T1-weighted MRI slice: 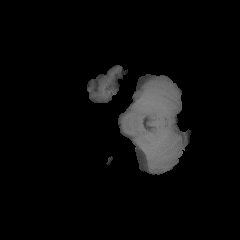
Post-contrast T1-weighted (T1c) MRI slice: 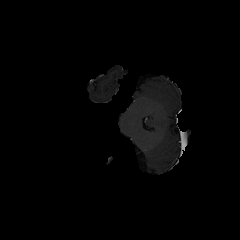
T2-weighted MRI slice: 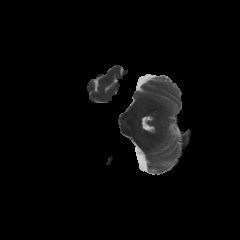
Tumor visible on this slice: no